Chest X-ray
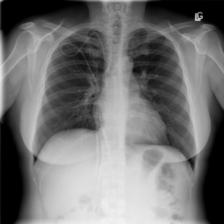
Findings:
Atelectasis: negative
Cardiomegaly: negative
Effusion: negative
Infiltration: negative
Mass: negative
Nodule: negative
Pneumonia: negative
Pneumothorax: negative
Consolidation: negative
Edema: negative
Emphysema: negative
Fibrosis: negative
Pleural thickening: negative
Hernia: negative